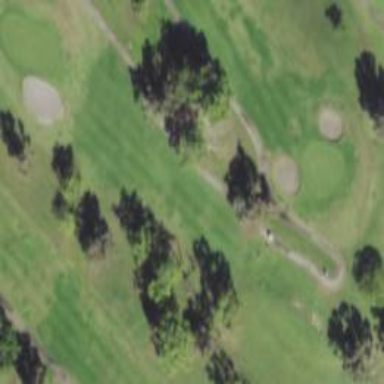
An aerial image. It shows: Path designated for golf carts.